Field crop: tomato
Growth stage: 1
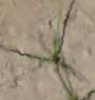
Species: cyperus